Aerial crown-view tile of a tropical tree (Barro Colorado Island, Panama), acquired 20250217:
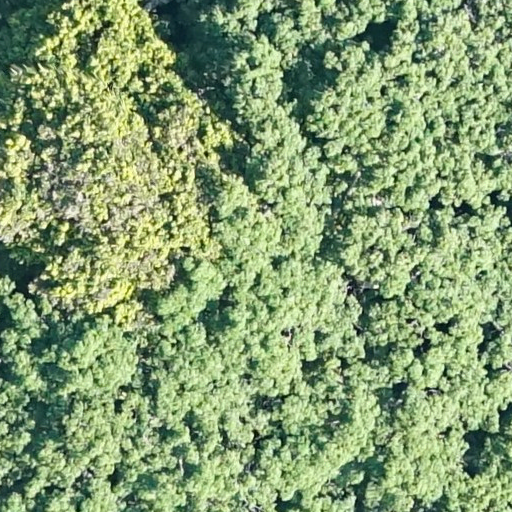
Species: Ceiba pentandra
GBIF accepted scientific name: Ceiba pentandra
Crown area: 827.58 m²